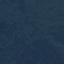
Land use / land cover: Forest